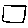
Label: square